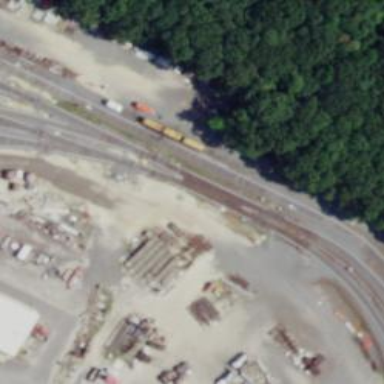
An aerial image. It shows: Electrified rail passing through service yard.